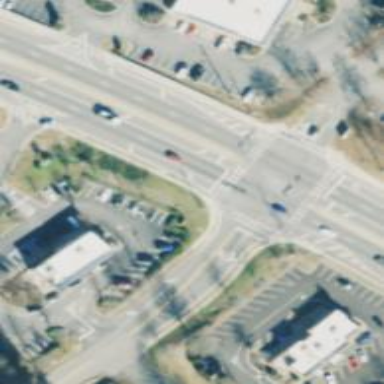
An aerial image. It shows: Marked road crossing.